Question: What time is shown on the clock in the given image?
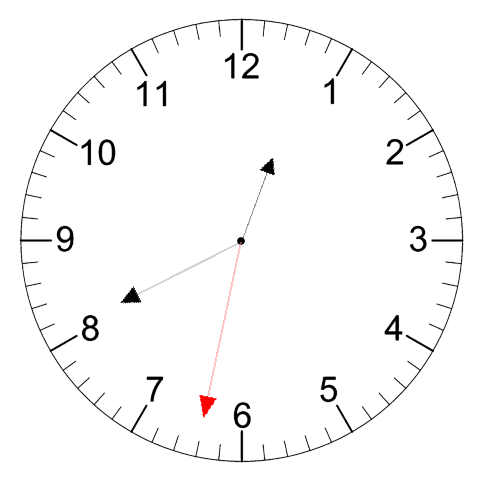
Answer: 12:40:32